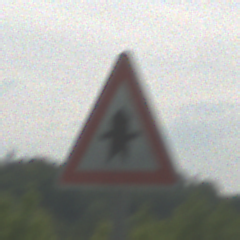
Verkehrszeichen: Vorfahrt
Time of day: MorningAfternoon
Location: Outdoor (Nature)
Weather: PartlyCloudy
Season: NotSpecified
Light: Natural